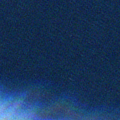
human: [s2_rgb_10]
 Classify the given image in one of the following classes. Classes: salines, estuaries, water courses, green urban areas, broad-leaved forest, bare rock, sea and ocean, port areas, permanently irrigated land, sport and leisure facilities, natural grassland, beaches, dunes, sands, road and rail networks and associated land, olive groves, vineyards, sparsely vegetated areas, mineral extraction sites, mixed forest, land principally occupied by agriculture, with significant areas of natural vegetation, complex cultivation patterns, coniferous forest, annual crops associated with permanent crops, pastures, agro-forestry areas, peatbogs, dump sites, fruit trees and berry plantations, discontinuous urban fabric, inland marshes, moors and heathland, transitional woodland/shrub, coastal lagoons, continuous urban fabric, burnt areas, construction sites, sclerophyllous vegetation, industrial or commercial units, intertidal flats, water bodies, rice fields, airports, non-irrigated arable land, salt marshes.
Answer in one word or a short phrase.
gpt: sea and ocean